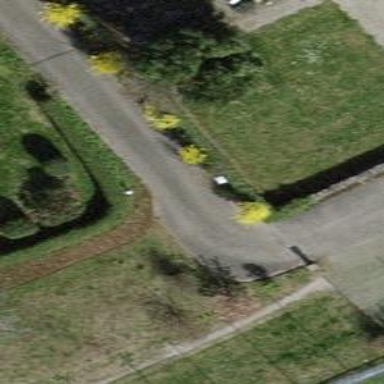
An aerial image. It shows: Driveway.